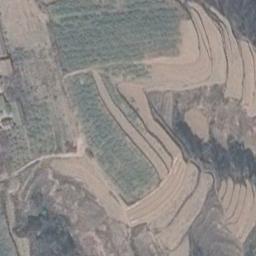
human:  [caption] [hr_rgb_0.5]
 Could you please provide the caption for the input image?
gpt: There is a winding path through the green terraces .

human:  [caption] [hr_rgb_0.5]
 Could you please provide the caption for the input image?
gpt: The green plants are on the terrace .

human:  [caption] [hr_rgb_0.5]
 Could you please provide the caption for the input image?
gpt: A large layer of brown and green mixed terraces .

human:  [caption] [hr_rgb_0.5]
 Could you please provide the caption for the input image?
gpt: The bare and green terrace is next to some trees .

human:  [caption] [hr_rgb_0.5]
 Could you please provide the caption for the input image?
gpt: There are green meadows beside the terraces .